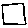
Label: square